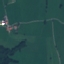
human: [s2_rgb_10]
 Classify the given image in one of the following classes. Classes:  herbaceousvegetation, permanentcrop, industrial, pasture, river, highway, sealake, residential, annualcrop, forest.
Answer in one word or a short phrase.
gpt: Pasture